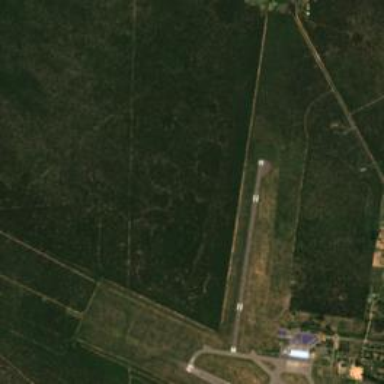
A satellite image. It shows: Runway at airport.